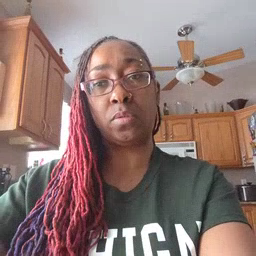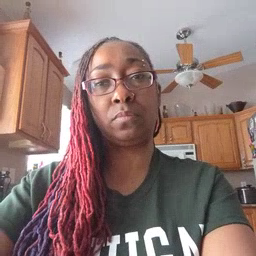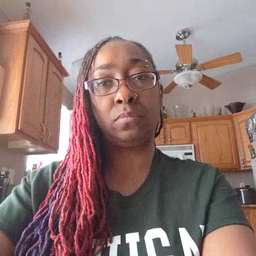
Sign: hungry